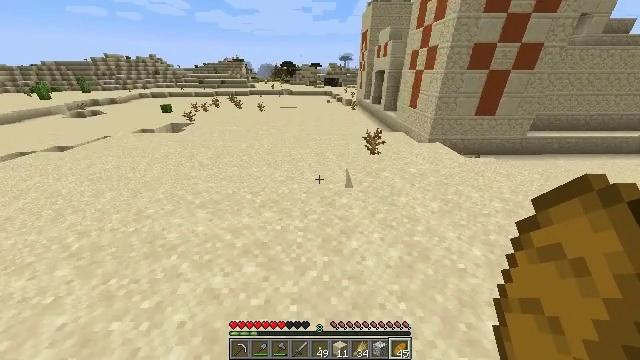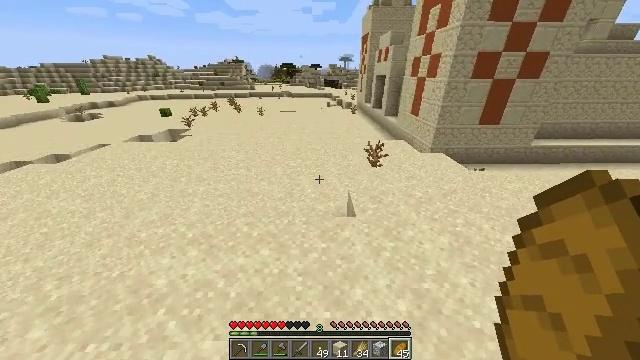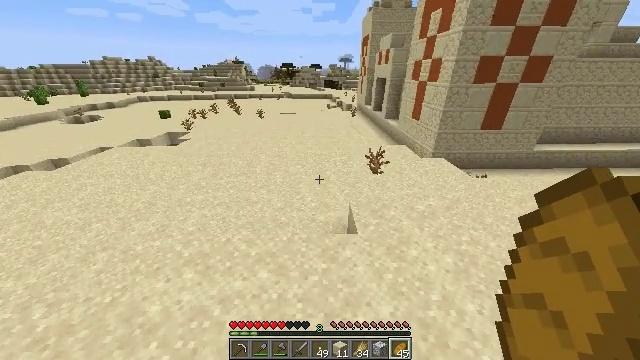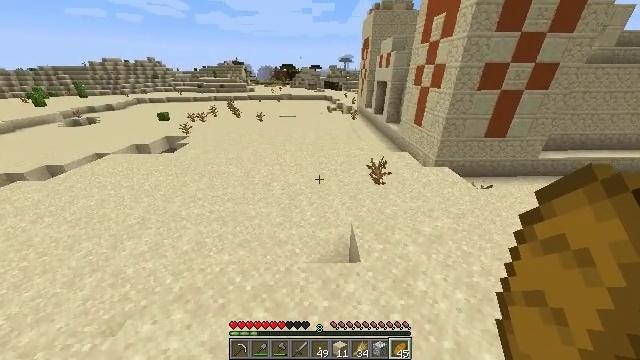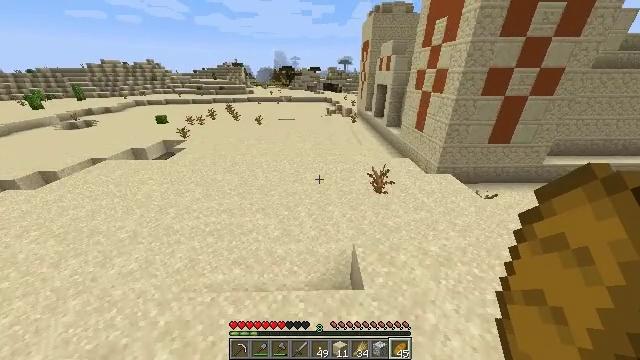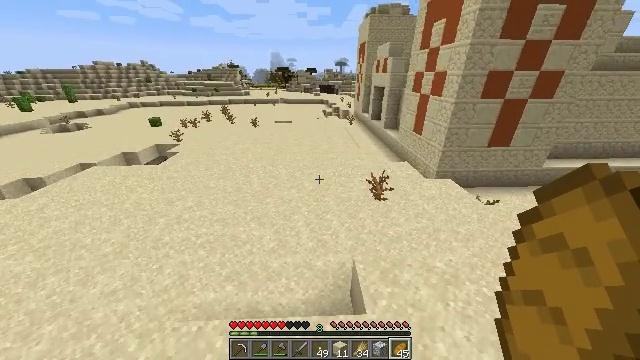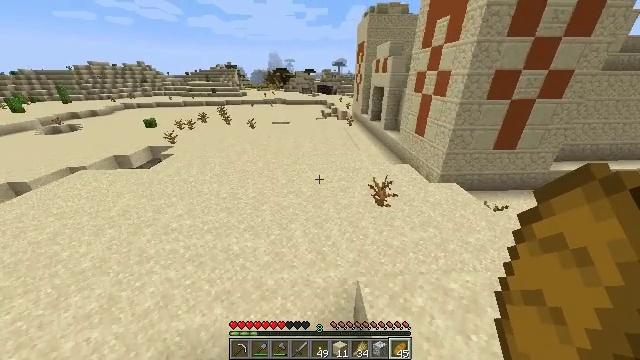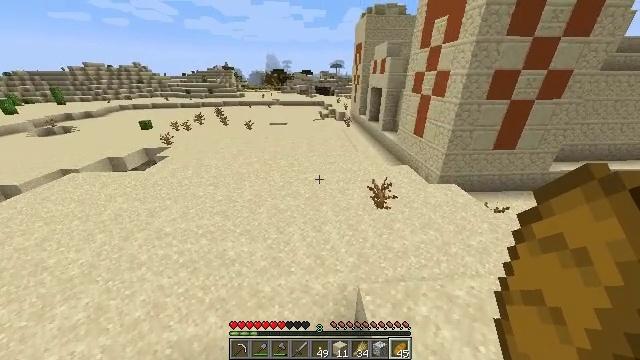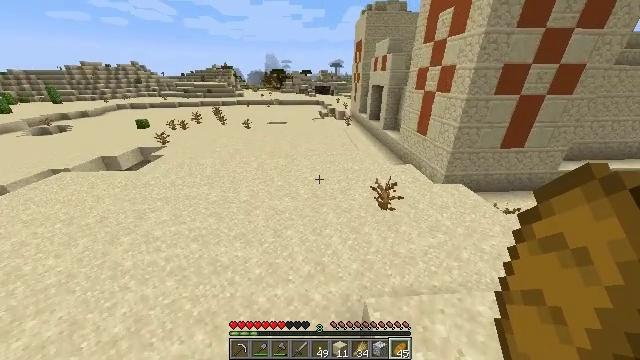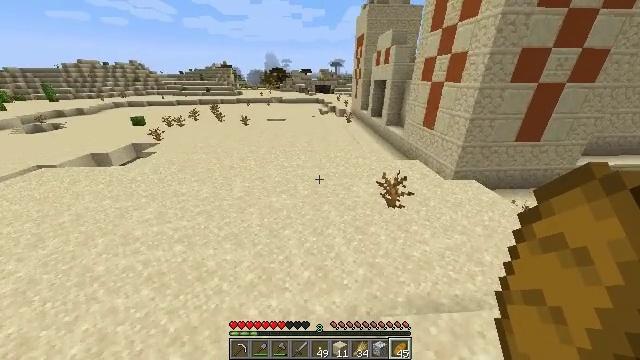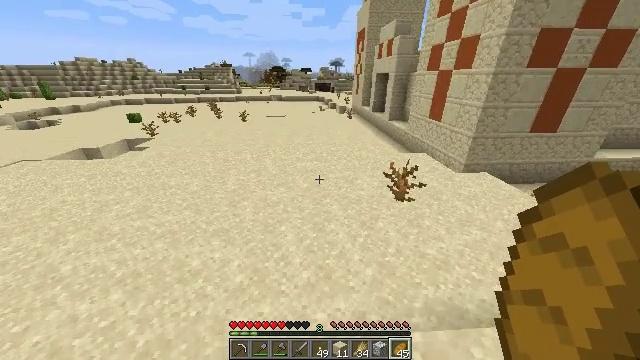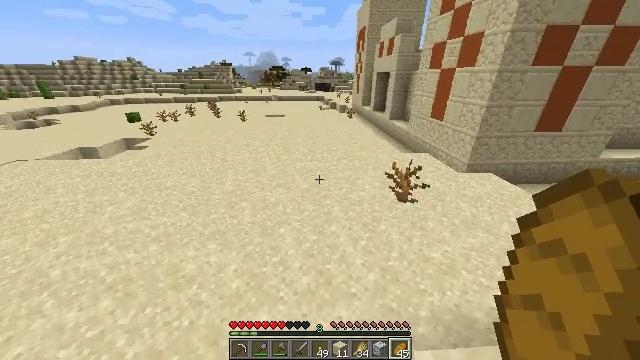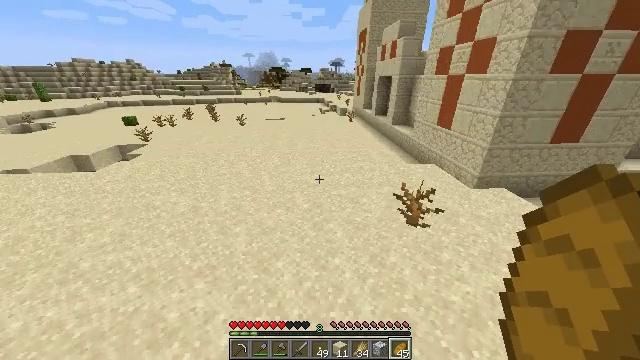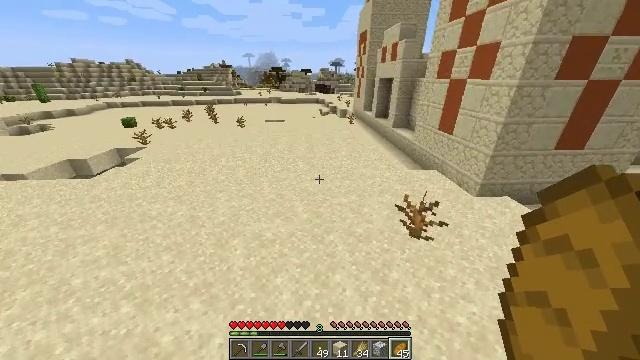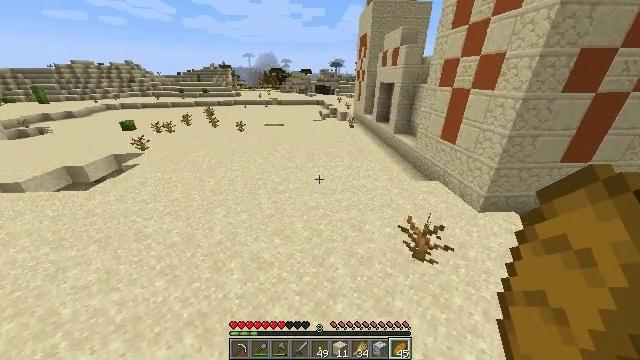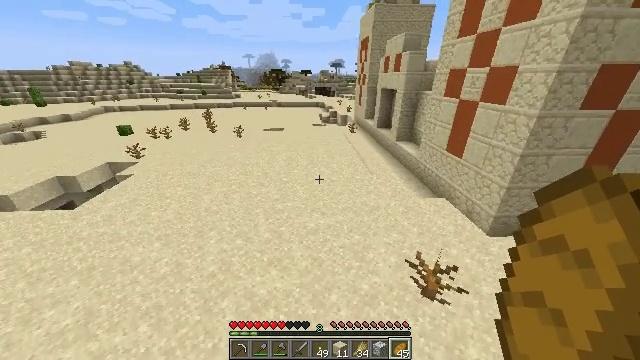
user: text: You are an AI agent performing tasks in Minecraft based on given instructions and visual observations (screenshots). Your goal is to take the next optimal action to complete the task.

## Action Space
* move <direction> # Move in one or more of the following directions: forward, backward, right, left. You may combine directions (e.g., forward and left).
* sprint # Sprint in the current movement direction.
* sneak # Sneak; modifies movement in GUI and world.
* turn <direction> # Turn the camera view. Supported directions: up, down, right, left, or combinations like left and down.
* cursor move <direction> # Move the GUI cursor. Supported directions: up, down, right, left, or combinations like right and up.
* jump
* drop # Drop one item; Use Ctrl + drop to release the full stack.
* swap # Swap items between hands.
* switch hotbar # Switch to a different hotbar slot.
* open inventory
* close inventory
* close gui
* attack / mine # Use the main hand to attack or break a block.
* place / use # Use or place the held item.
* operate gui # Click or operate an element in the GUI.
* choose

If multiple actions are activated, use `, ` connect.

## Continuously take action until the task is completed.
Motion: motion action
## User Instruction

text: Collect orange terracotta for building.
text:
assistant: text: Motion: move forward, sprint, jump
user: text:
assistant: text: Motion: move forward, sprint, jump
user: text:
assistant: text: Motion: move forward, sprint, jump
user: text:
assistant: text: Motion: move forward, sprint, jump
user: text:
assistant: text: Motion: move forward, sprint, jump
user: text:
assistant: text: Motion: move forward, sprint, jump
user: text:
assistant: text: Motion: move forward, sprint, jump
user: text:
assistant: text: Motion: move forward, sprint, jump
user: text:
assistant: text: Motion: move forward, sprint, jump
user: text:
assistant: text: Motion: move forward, sprint, jump
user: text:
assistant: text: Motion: move forward, sprint, jump
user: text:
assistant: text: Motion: move forward, sprint, jump
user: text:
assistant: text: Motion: move forward, sprint, jump
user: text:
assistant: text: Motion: move forward, sprint, jump
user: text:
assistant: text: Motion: move forward, sprint, jump
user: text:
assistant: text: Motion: move forward, sprint, jump
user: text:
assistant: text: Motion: move forward, sprint, jump
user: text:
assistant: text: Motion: move forward, sprint, jump
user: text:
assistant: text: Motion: move forward, sprint, turn right, jump
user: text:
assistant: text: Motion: move forward, sprint, turn right, jump
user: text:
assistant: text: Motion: move forward, sprint, turn right, jump
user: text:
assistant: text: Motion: move forward, sprint, turn right
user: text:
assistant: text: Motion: move forward, sprint
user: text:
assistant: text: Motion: move forward, sprint
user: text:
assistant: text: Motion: move forward, sprint
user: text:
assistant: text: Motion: move forward, sprint
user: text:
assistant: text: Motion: move forward, sprint
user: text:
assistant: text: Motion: move forward, sprint
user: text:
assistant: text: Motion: move forward, sprint
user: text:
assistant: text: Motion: move forward, sprint